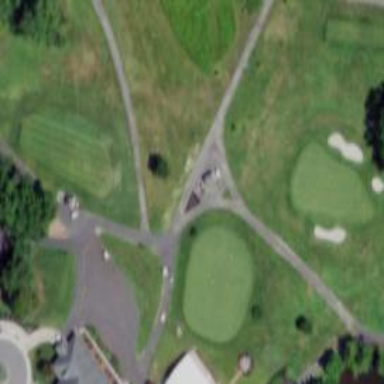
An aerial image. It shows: Service road designated as golf cart path.